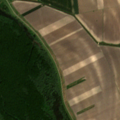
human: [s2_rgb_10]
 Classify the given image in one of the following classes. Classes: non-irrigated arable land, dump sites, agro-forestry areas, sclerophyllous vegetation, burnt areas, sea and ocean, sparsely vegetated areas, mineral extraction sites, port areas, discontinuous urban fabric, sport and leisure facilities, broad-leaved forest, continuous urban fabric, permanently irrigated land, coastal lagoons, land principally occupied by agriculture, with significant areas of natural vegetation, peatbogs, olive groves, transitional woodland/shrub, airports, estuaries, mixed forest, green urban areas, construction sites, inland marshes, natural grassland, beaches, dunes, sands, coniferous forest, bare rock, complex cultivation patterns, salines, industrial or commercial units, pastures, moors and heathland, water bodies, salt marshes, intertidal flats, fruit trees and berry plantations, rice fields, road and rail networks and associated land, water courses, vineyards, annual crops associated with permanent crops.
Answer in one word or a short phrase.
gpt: non-irrigated arable land, broad-leaved forest, transitional woodland/shrub, inland marshes